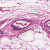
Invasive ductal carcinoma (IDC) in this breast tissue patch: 0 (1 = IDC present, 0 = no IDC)